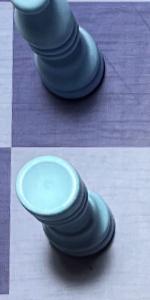
Label: Rook_White